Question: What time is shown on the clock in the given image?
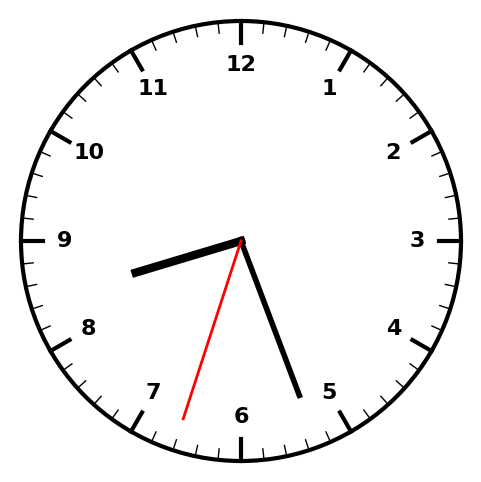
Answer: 08:26:33